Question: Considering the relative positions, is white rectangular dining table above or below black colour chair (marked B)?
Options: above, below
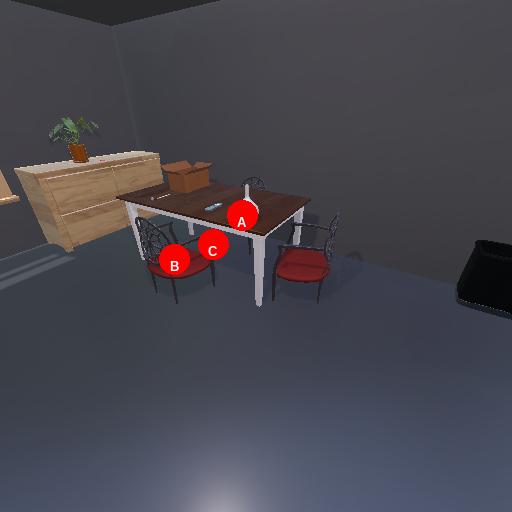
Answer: above